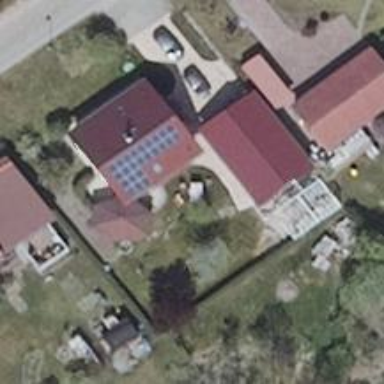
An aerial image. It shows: Solar photovoltaic panel generator producing electricity in small installation.